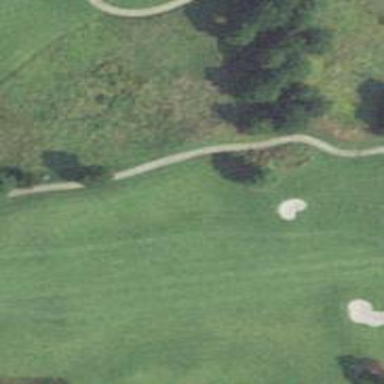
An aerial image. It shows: Path designated for golf carts.